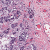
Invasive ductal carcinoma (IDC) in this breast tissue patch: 1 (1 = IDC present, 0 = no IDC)